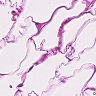
Metastatic tissue present: no